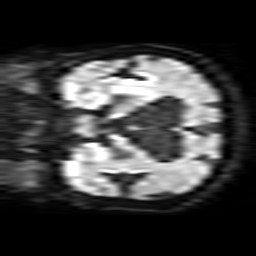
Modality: TRACE
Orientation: coronal
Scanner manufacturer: philips
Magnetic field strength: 3 T
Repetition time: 4.385 s
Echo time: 0.06024 s